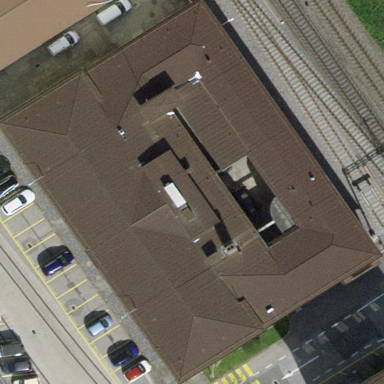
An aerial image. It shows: Industrial building.